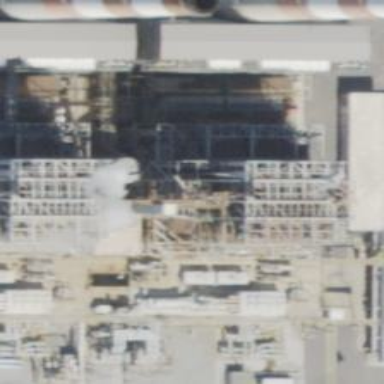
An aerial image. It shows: Steam turbine generator powered by gas.